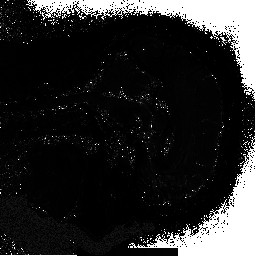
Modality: T2starmap
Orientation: sagittal
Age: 26
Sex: male
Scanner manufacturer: siemens
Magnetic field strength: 3 T
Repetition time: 0.043 s
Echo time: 0.00184 s